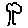
Label: tree